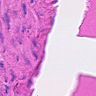
Metastatic tissue present: no